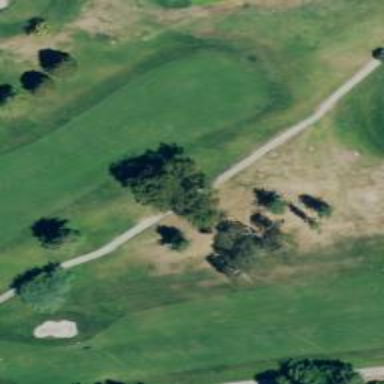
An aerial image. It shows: Service road used as golf cart path.